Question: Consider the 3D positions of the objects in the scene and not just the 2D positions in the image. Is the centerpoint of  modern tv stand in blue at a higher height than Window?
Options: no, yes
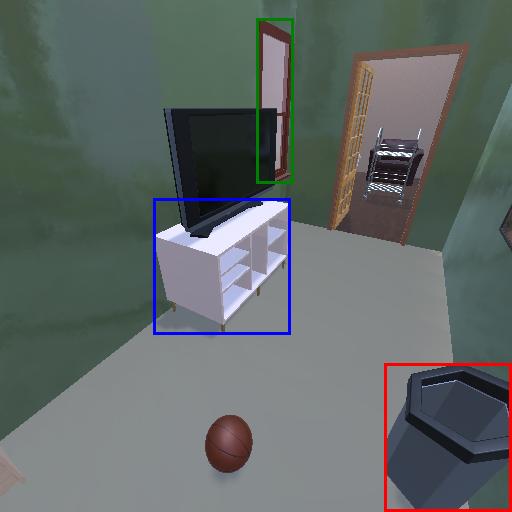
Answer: no